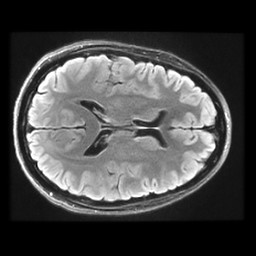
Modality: FLAIR
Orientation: axial
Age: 23
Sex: female
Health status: healthy
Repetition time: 12 s
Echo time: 0.09782 s